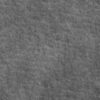
Label: not_dusty